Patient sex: M
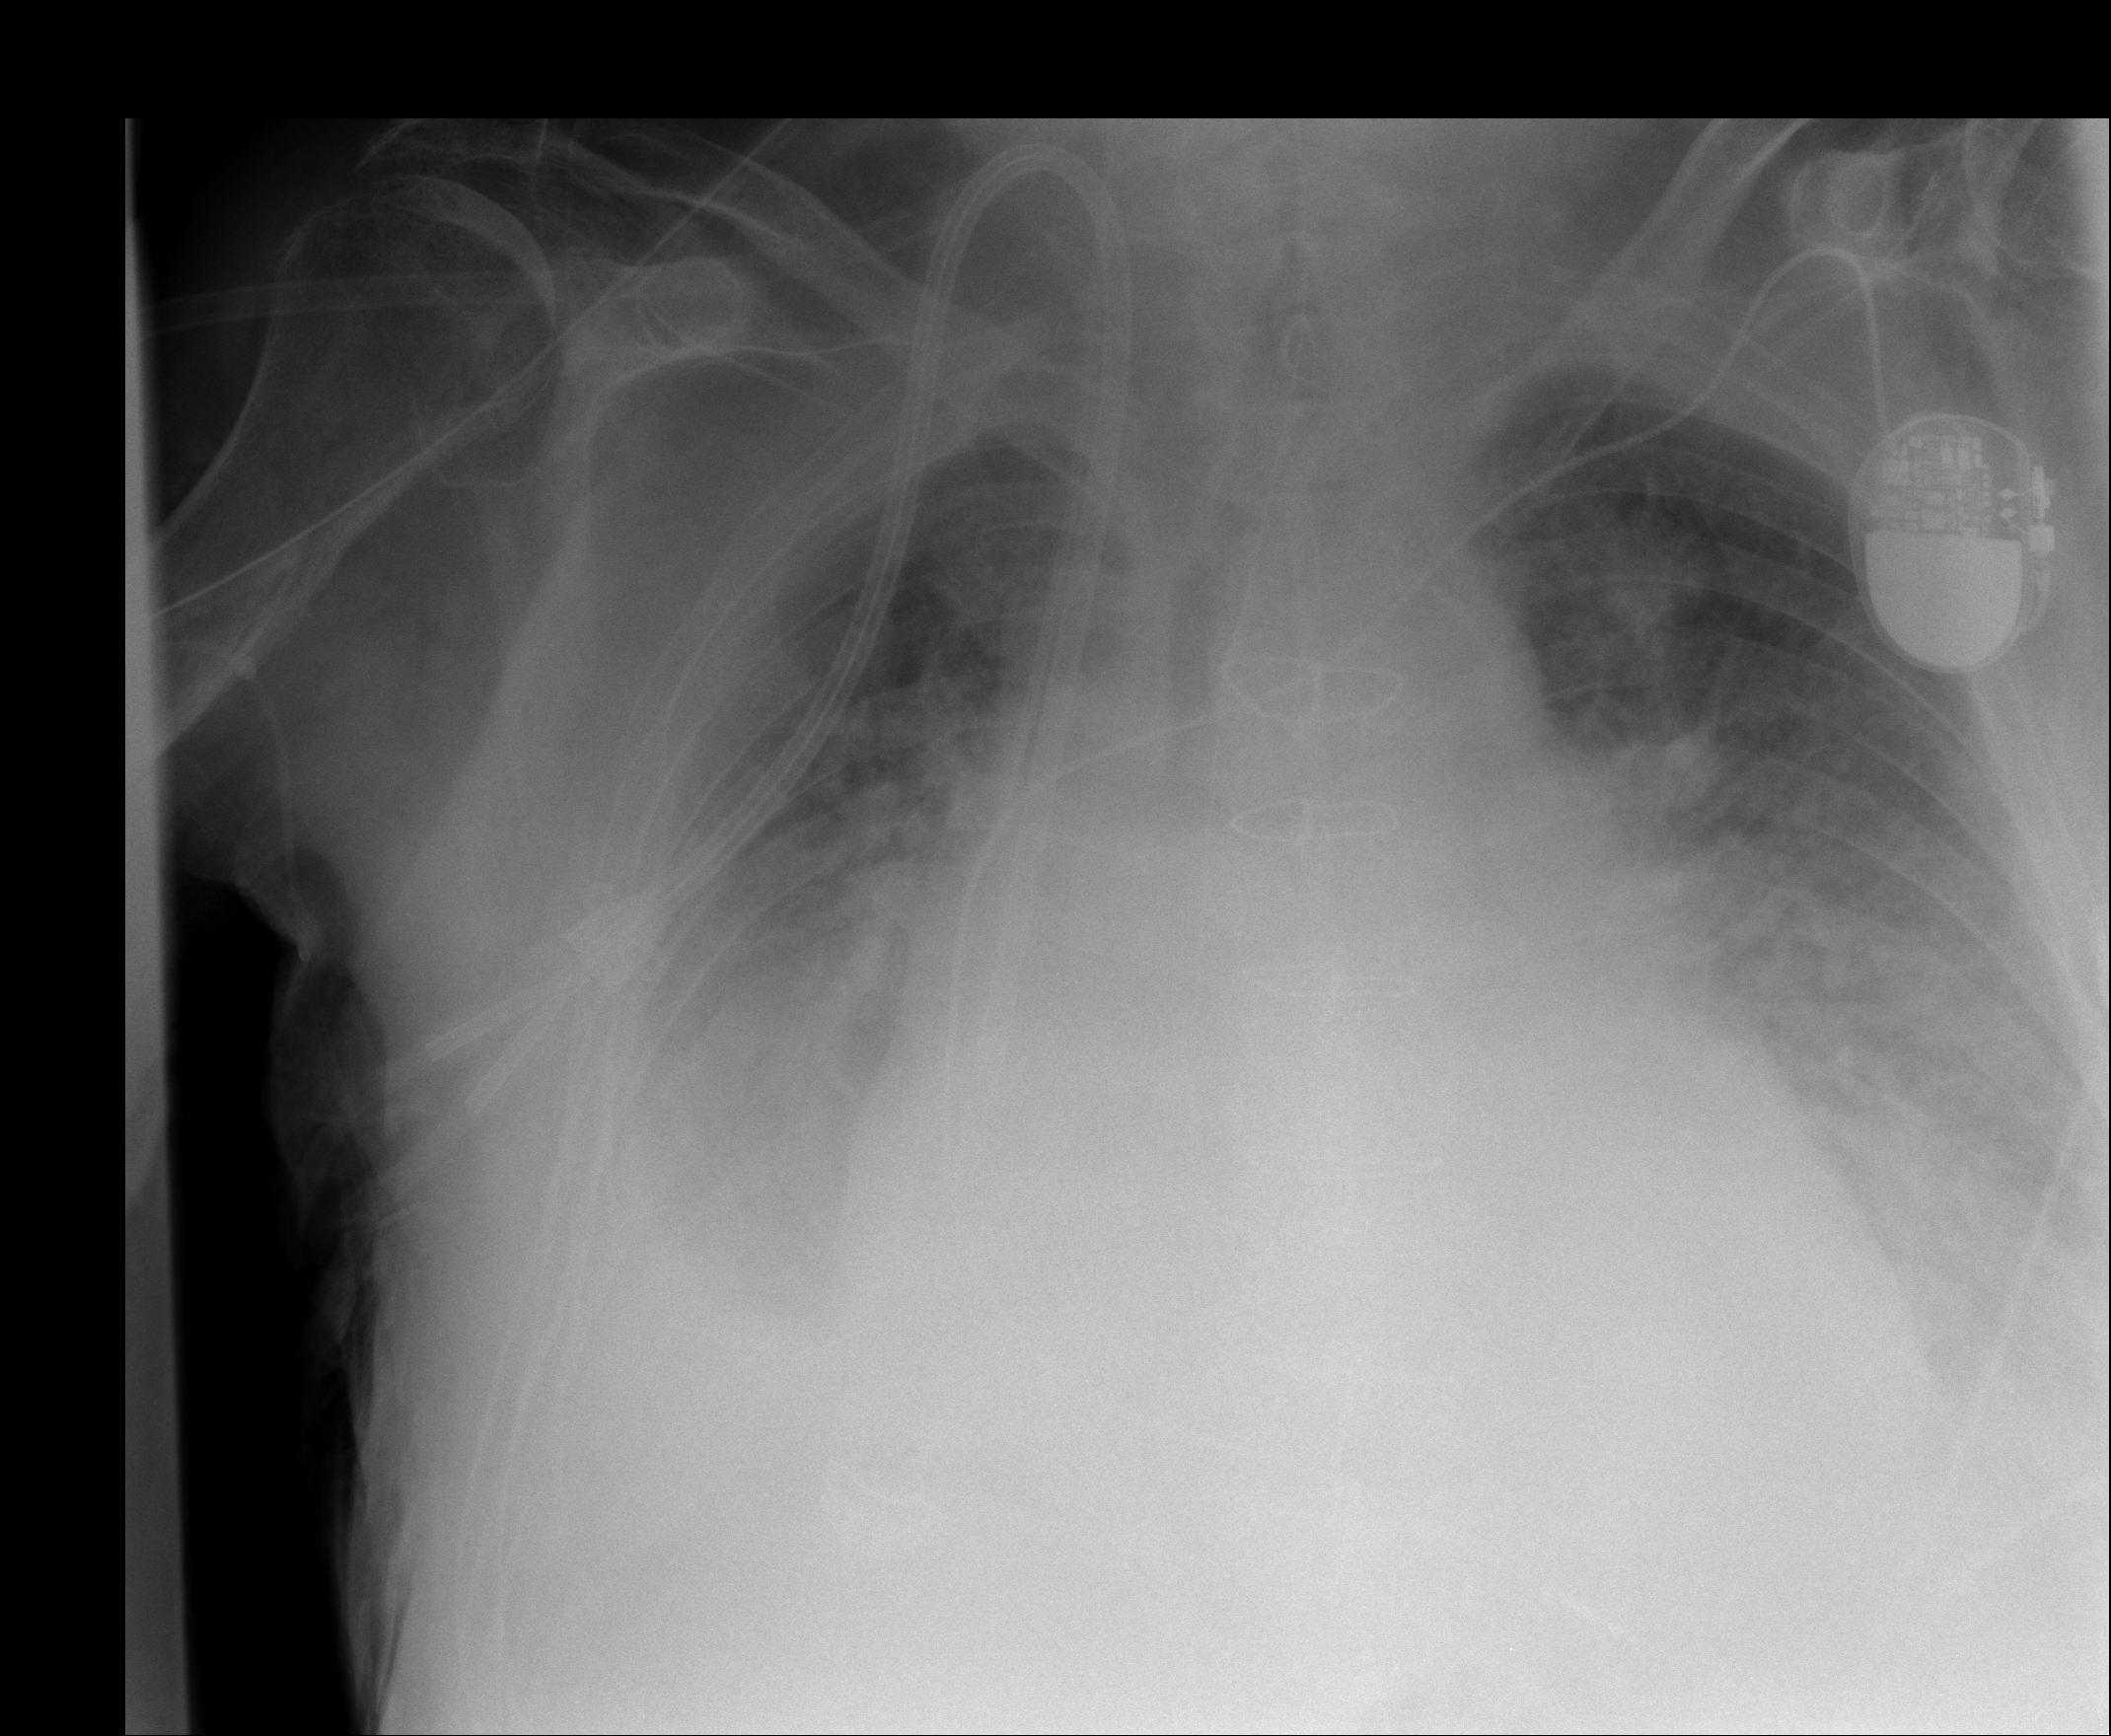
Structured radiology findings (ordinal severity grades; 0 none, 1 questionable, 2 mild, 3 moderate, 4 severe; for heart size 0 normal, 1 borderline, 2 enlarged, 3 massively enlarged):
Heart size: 2
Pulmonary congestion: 2
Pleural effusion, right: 2
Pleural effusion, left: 1
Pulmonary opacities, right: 0
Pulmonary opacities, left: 0
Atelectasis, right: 2
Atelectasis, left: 1